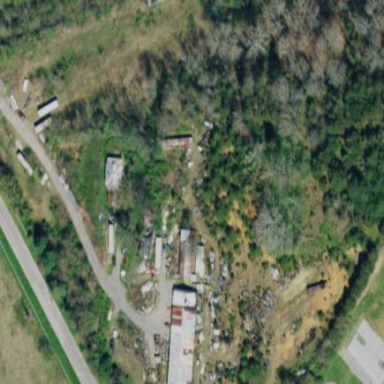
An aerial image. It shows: Industrial area designated as scrap yard.